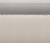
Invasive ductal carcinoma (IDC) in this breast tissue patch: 0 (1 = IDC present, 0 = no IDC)